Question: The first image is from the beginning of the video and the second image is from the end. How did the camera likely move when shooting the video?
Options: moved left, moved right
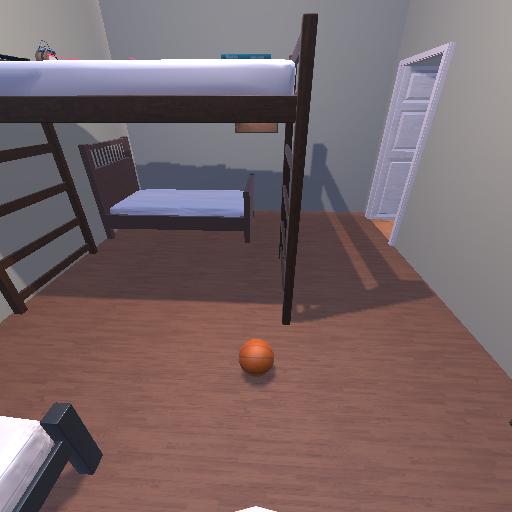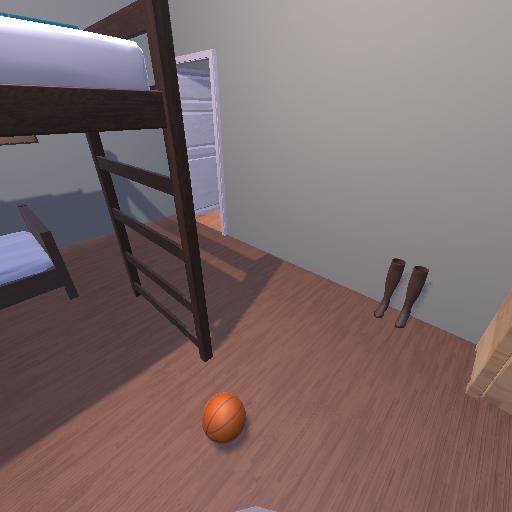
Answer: moved left